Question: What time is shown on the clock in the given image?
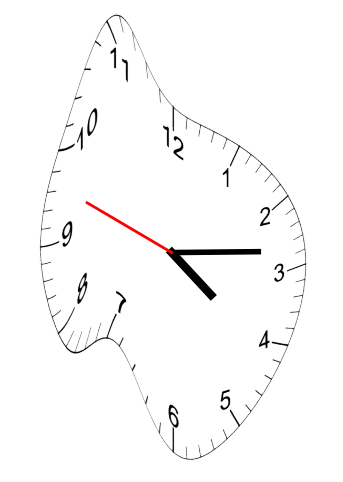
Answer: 04:13:48